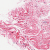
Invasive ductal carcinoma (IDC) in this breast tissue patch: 0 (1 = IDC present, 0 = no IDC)